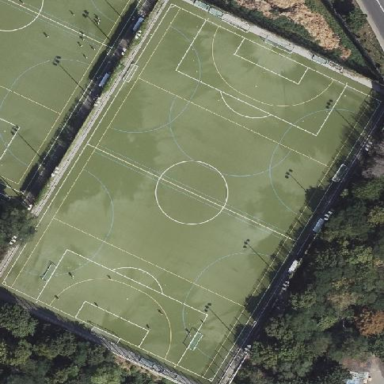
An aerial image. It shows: Artificial turf soccer pitch for leisure sports.